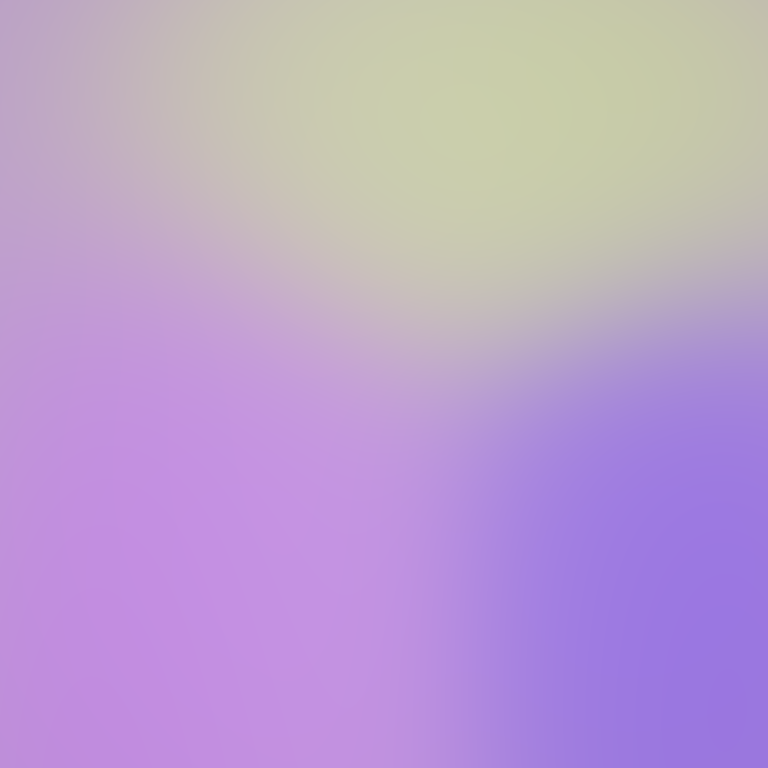
Abstract light effect, smooth gradient from soft lavender to pale yellow, serene atmosphere, diffuse light, no room, no furniture, no objects.